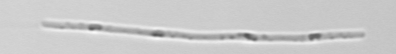
Label: Leptocylindrus